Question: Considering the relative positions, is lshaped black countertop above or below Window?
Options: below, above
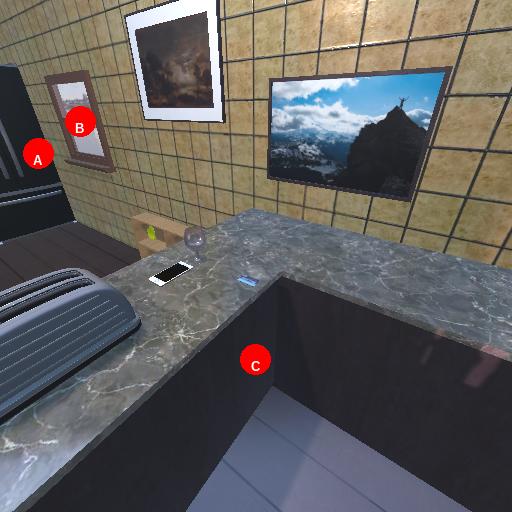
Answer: below